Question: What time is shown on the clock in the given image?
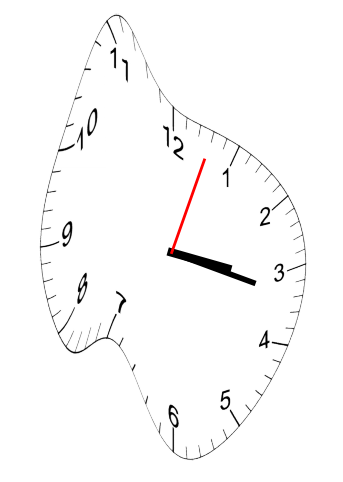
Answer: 03:17:03